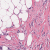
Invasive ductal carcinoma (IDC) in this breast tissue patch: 1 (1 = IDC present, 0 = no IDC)